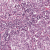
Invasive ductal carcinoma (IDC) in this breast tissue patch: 1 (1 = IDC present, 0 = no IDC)